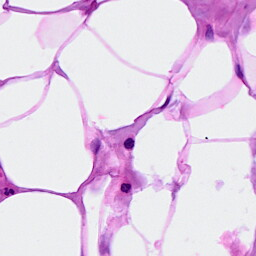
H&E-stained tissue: Breast